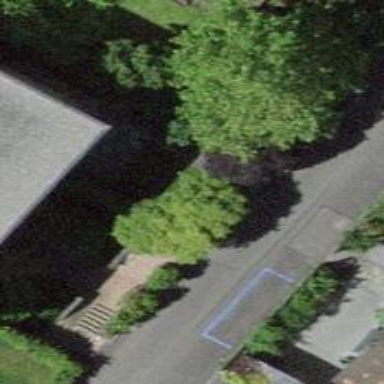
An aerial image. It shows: Steps made of paving stones.